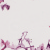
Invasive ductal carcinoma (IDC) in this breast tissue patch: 0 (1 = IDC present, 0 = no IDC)